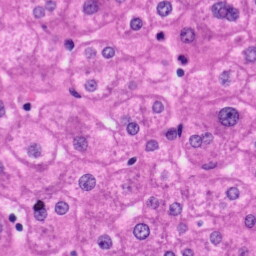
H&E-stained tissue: Liver